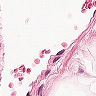
Metastatic tissue present: no